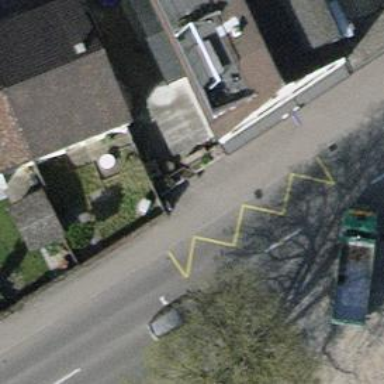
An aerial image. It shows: Bus stop with platform for public transport.